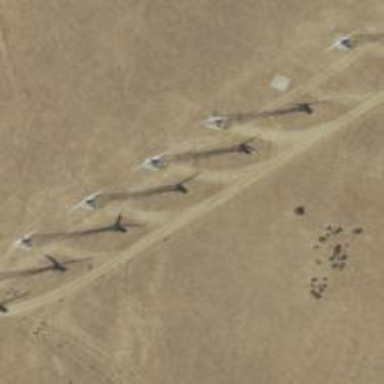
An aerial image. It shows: Wind power generator employing wind turbines.